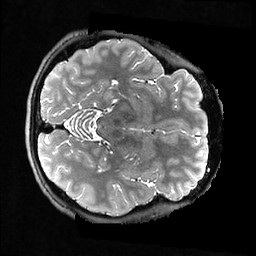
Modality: T2w
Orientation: axial
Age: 22
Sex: male
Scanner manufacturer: ge
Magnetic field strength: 3 T
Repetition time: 3.202 s
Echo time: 0.06703 s